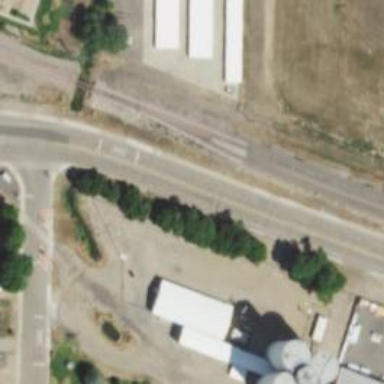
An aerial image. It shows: Railway siding for service.